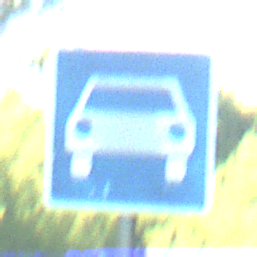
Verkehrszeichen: Kraftfahrstrasse
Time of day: MorningAfternoon
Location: Outdoor (Nature)
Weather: Clear
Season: NotSpecified
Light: Natural